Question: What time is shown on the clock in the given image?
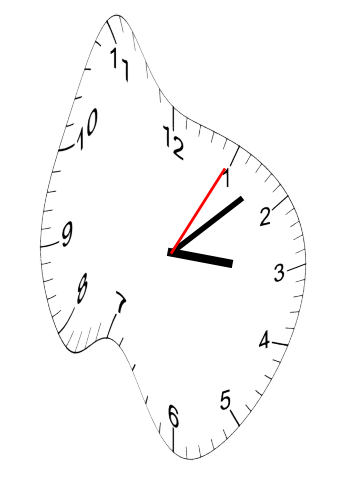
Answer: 03:08:05